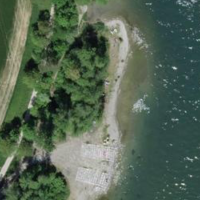
EUNIS habitat code: 15
Species observed at this site:
Spinus spinus
Cirsium arvense
Motacilla cinerea
Fraxinus excelsior
Cornus sanguinea
Erithacus rubecula